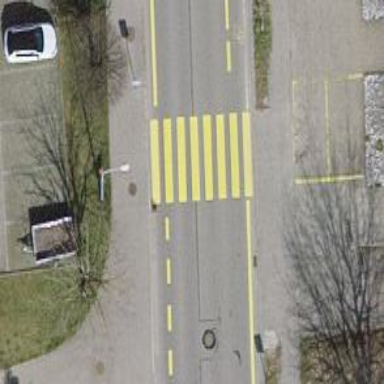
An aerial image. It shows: Zebra crossing on the road.